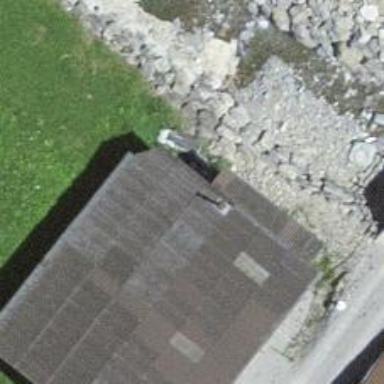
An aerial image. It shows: Barn.